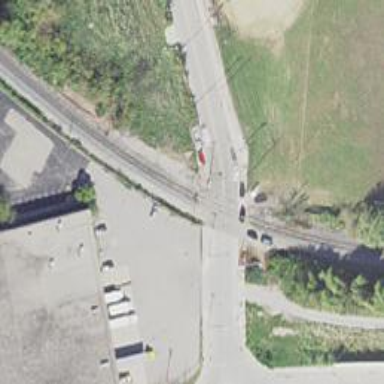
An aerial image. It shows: Railway crossing.